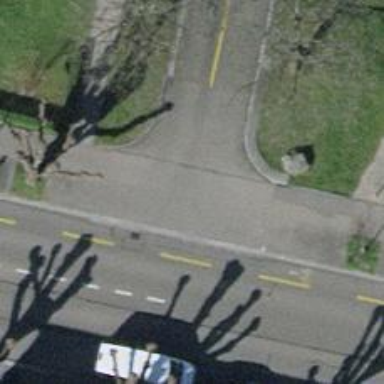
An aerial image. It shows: Unmarked crossing with traffic calming table on the road.